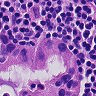
Metastatic tissue present: yes